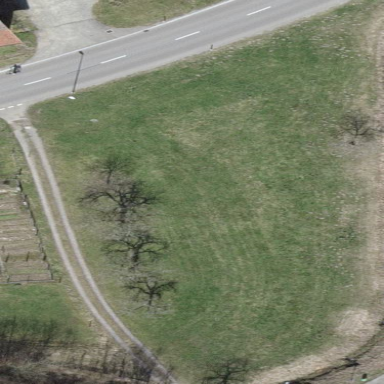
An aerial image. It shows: Open area covered with grass.